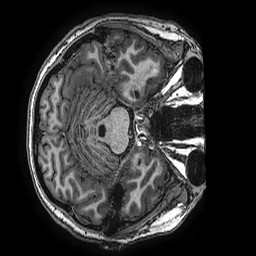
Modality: T1w
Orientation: axial
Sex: female
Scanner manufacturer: ge
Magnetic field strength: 3 T
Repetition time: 0.00766 s
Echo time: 0.003476 s